Aerial crown-view tile of a tropical tree (Barro Colorado Island, Panama), acquired 20240918:
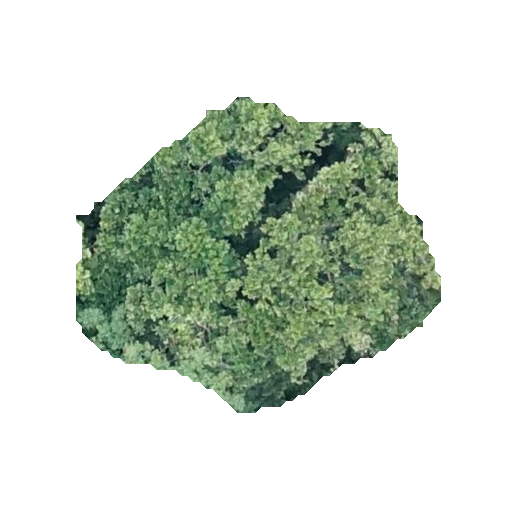
Species: Anacardium excelsum
GBIF accepted scientific name: Anacardium excelsum
Crown area: 123.744 m²